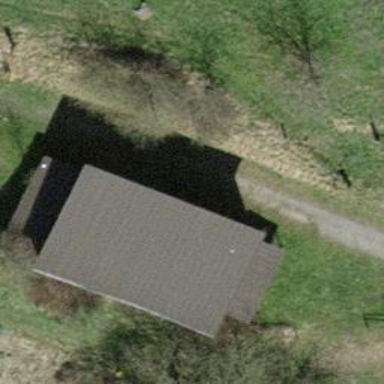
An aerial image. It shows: Shed building.